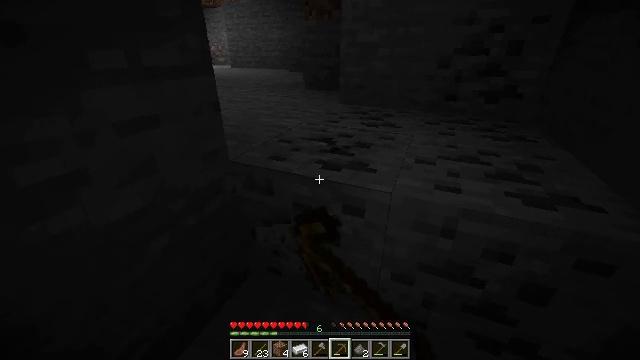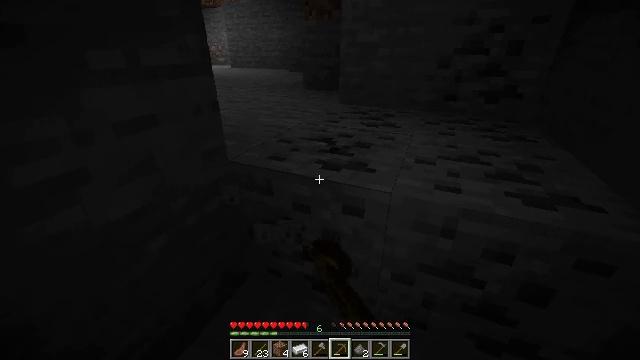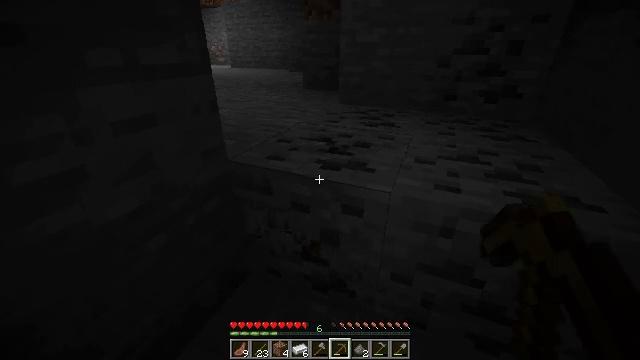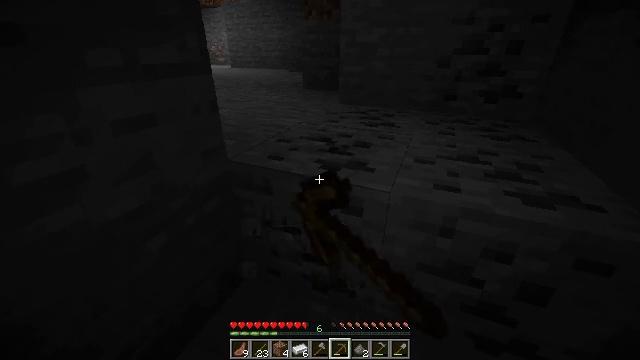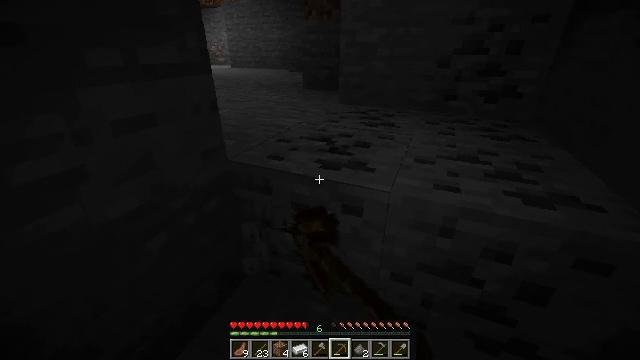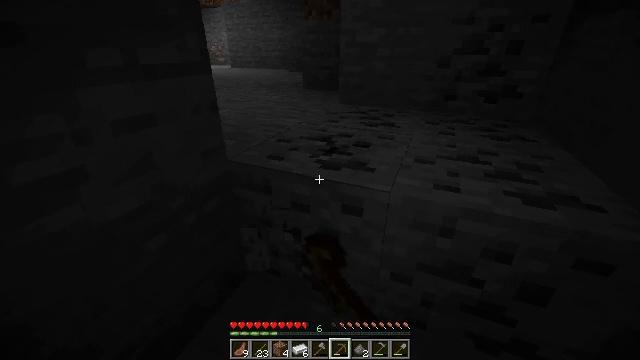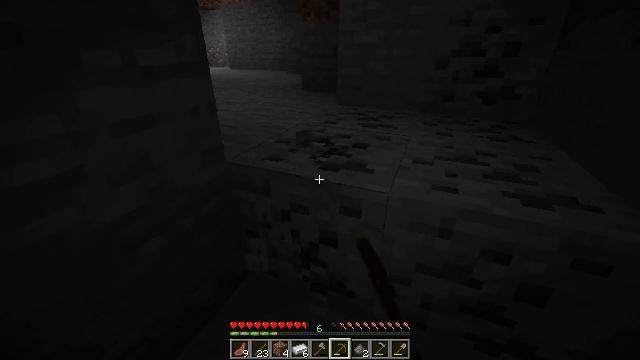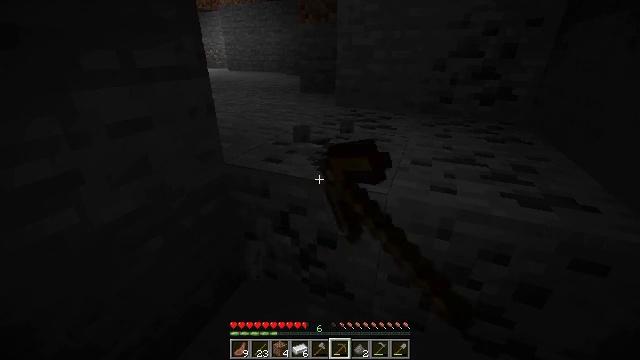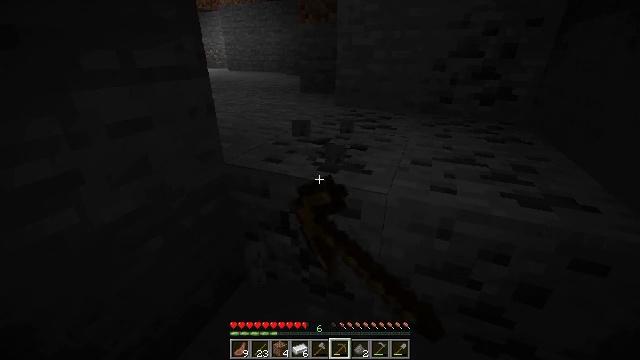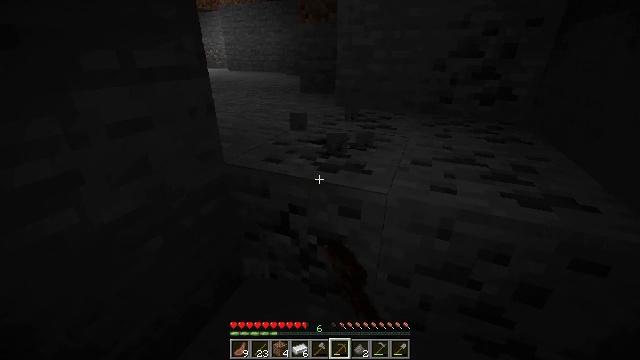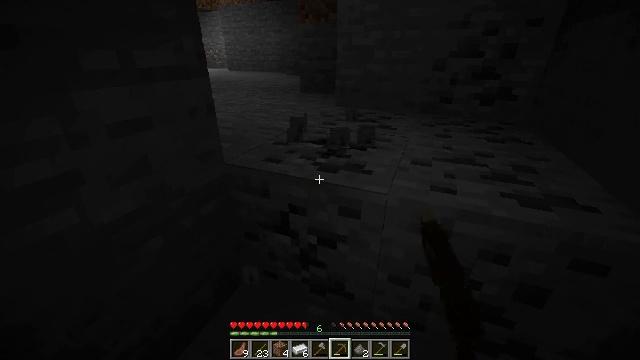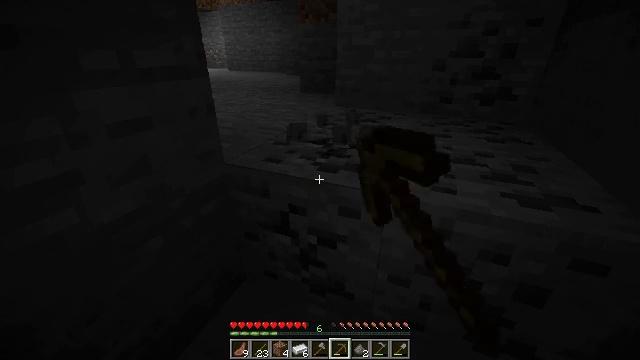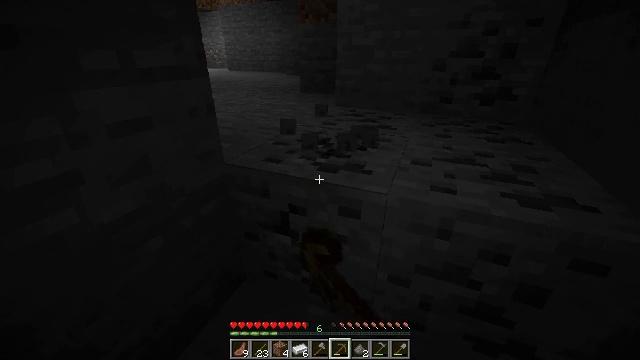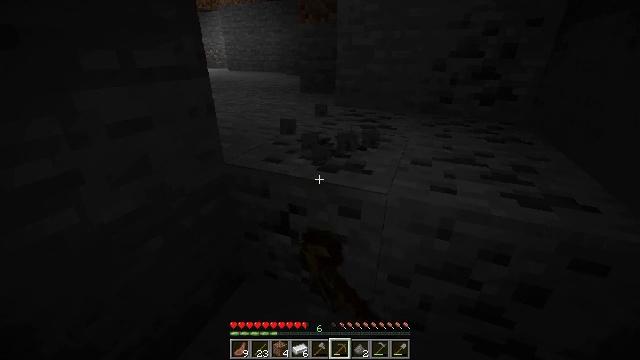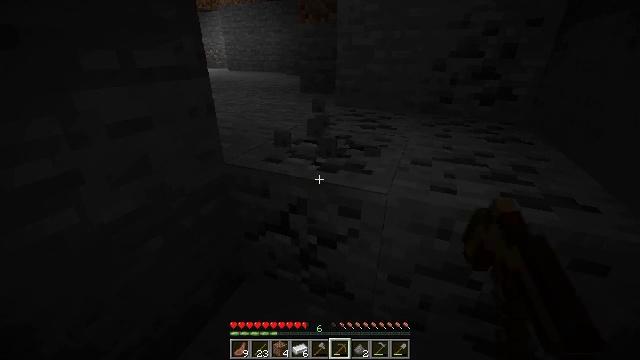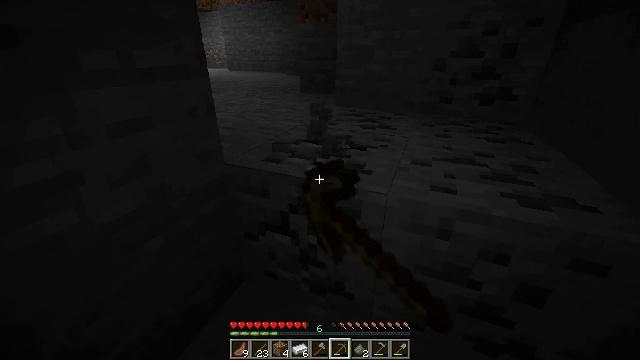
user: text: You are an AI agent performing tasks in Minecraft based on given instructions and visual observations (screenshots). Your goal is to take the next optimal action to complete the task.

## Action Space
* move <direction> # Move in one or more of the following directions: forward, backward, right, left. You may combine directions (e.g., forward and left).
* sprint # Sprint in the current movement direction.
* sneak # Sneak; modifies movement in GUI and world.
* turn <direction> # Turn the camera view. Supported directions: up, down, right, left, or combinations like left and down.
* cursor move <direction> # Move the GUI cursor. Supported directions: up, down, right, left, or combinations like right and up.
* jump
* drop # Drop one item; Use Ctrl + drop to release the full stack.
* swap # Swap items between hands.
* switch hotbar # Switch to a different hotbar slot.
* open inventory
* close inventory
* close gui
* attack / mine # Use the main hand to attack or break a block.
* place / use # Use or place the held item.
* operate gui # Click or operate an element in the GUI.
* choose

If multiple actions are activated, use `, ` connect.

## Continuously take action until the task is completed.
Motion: motion action
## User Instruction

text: Collect coal by mining the ore.
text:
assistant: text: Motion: attack / mine
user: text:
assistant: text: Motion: attack / mine
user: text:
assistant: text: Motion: attack / mine
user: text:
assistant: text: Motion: attack / mine
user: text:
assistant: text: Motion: attack / mine
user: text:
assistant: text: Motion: attack / mine
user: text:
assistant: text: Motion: attack / mine
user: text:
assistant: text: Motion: attack / mine
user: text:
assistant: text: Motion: attack / mine
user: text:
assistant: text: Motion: attack / mine
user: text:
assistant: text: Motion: attack / mine
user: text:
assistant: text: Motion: attack / mine
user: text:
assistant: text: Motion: attack / mine
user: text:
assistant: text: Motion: attack / mine
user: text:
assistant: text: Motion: attack / mine
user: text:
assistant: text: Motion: attack / mine
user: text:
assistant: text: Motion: attack / mine
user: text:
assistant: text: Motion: attack / mine
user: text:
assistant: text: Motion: attack / mine
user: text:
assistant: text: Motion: attack / mine
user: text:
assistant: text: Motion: attack / mine
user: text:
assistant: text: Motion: attack / mine
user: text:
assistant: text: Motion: attack / mine
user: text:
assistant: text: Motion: attack / mine
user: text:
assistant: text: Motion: attack / mine
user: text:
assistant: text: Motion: attack / mine
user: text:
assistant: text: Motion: attack / mine
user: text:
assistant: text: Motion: attack / mine
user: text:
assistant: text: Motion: attack / mine
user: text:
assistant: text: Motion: attack / mine